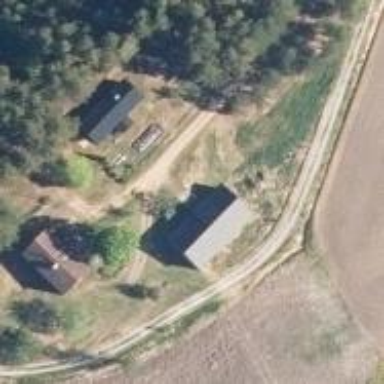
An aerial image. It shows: Isolated dwelling in the countryside.